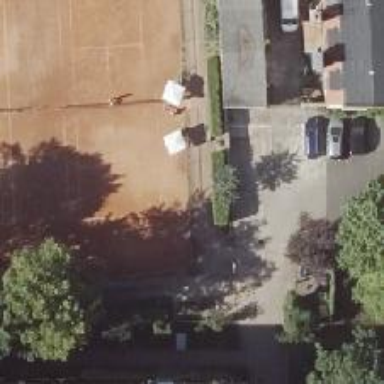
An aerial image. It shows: Tennis court on pitch.